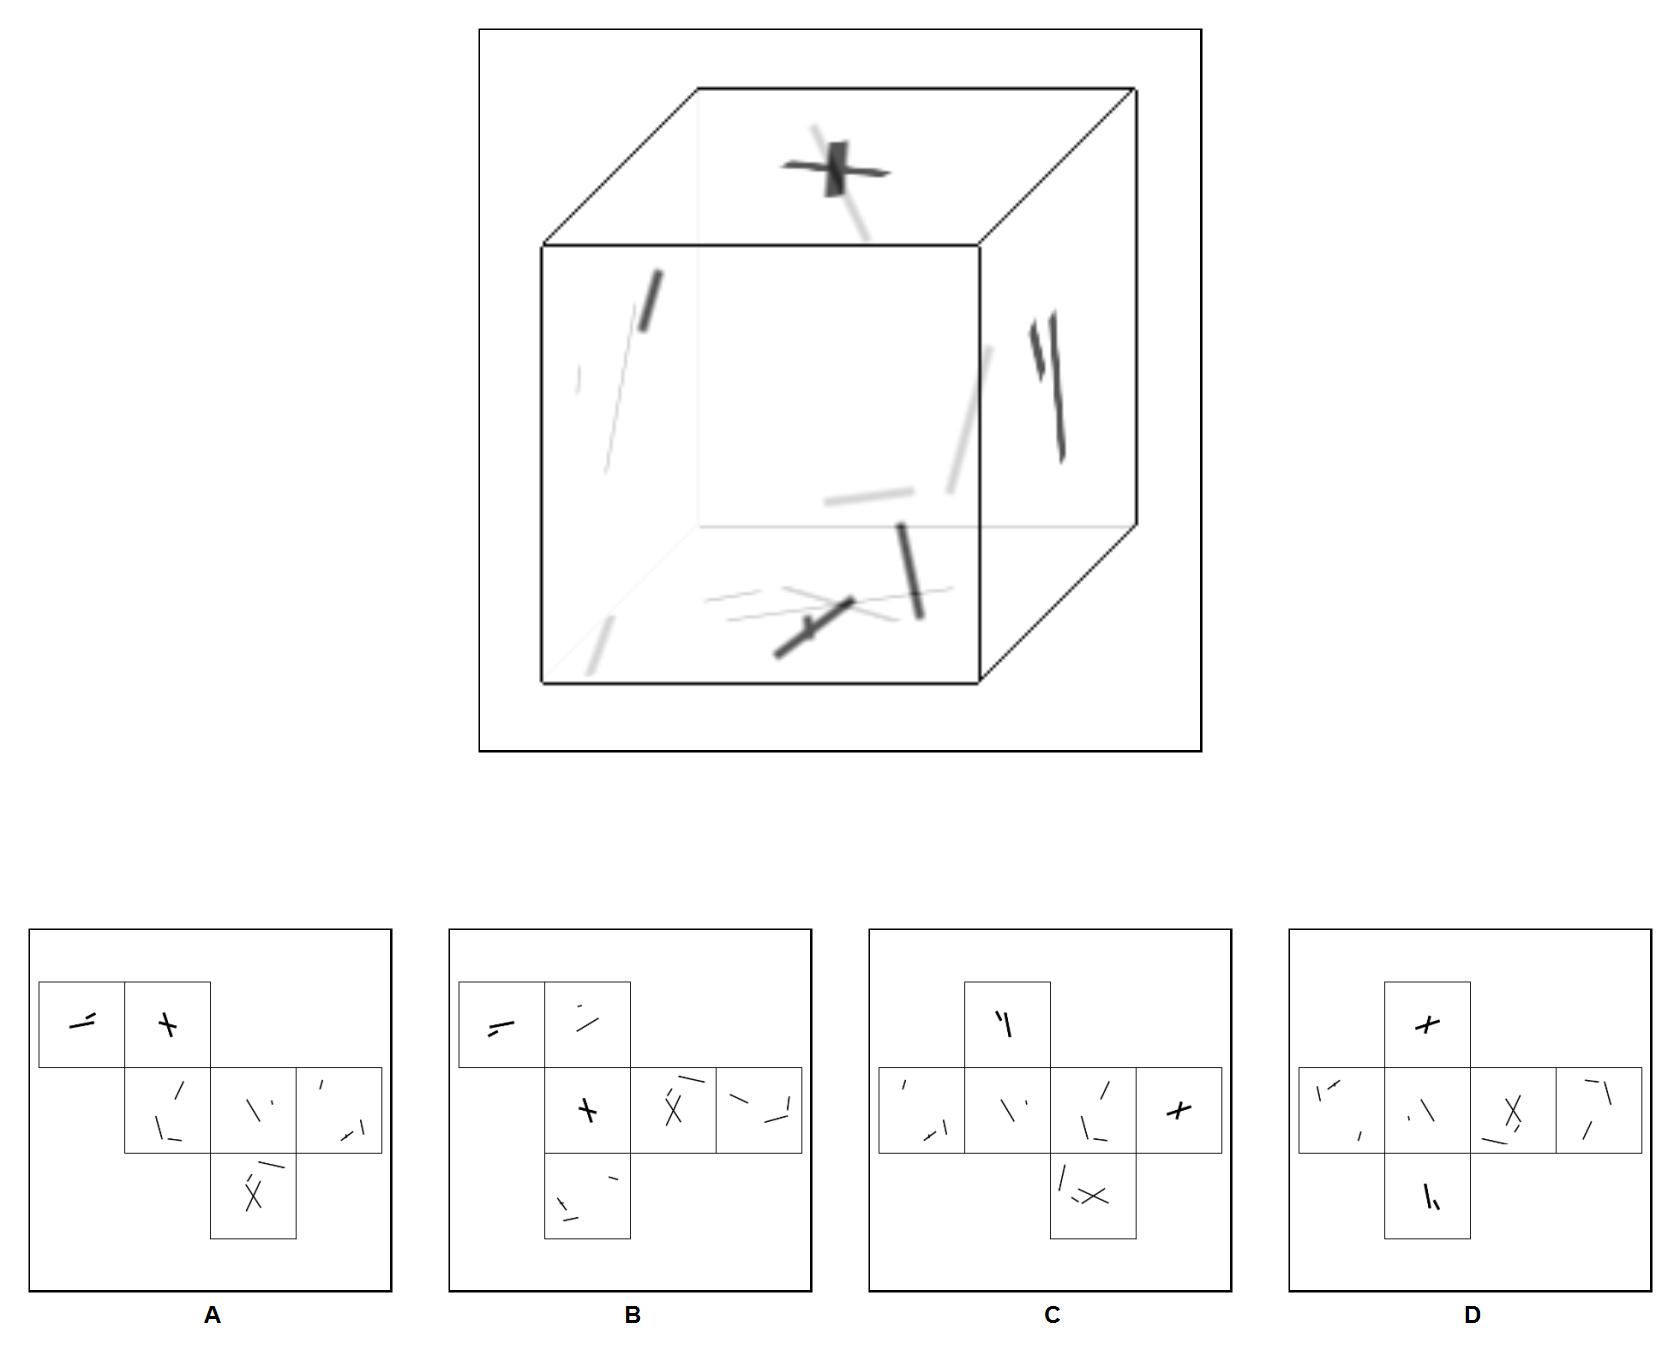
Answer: A